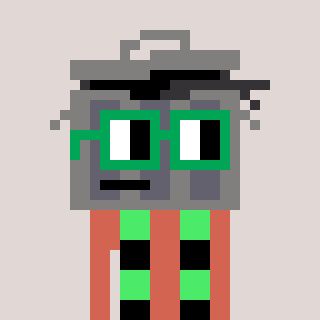
a pixel art character with square green glasses, a trashcan-shaped head and a peachy-colored body on a warm background